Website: lowes
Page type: newsletter-management
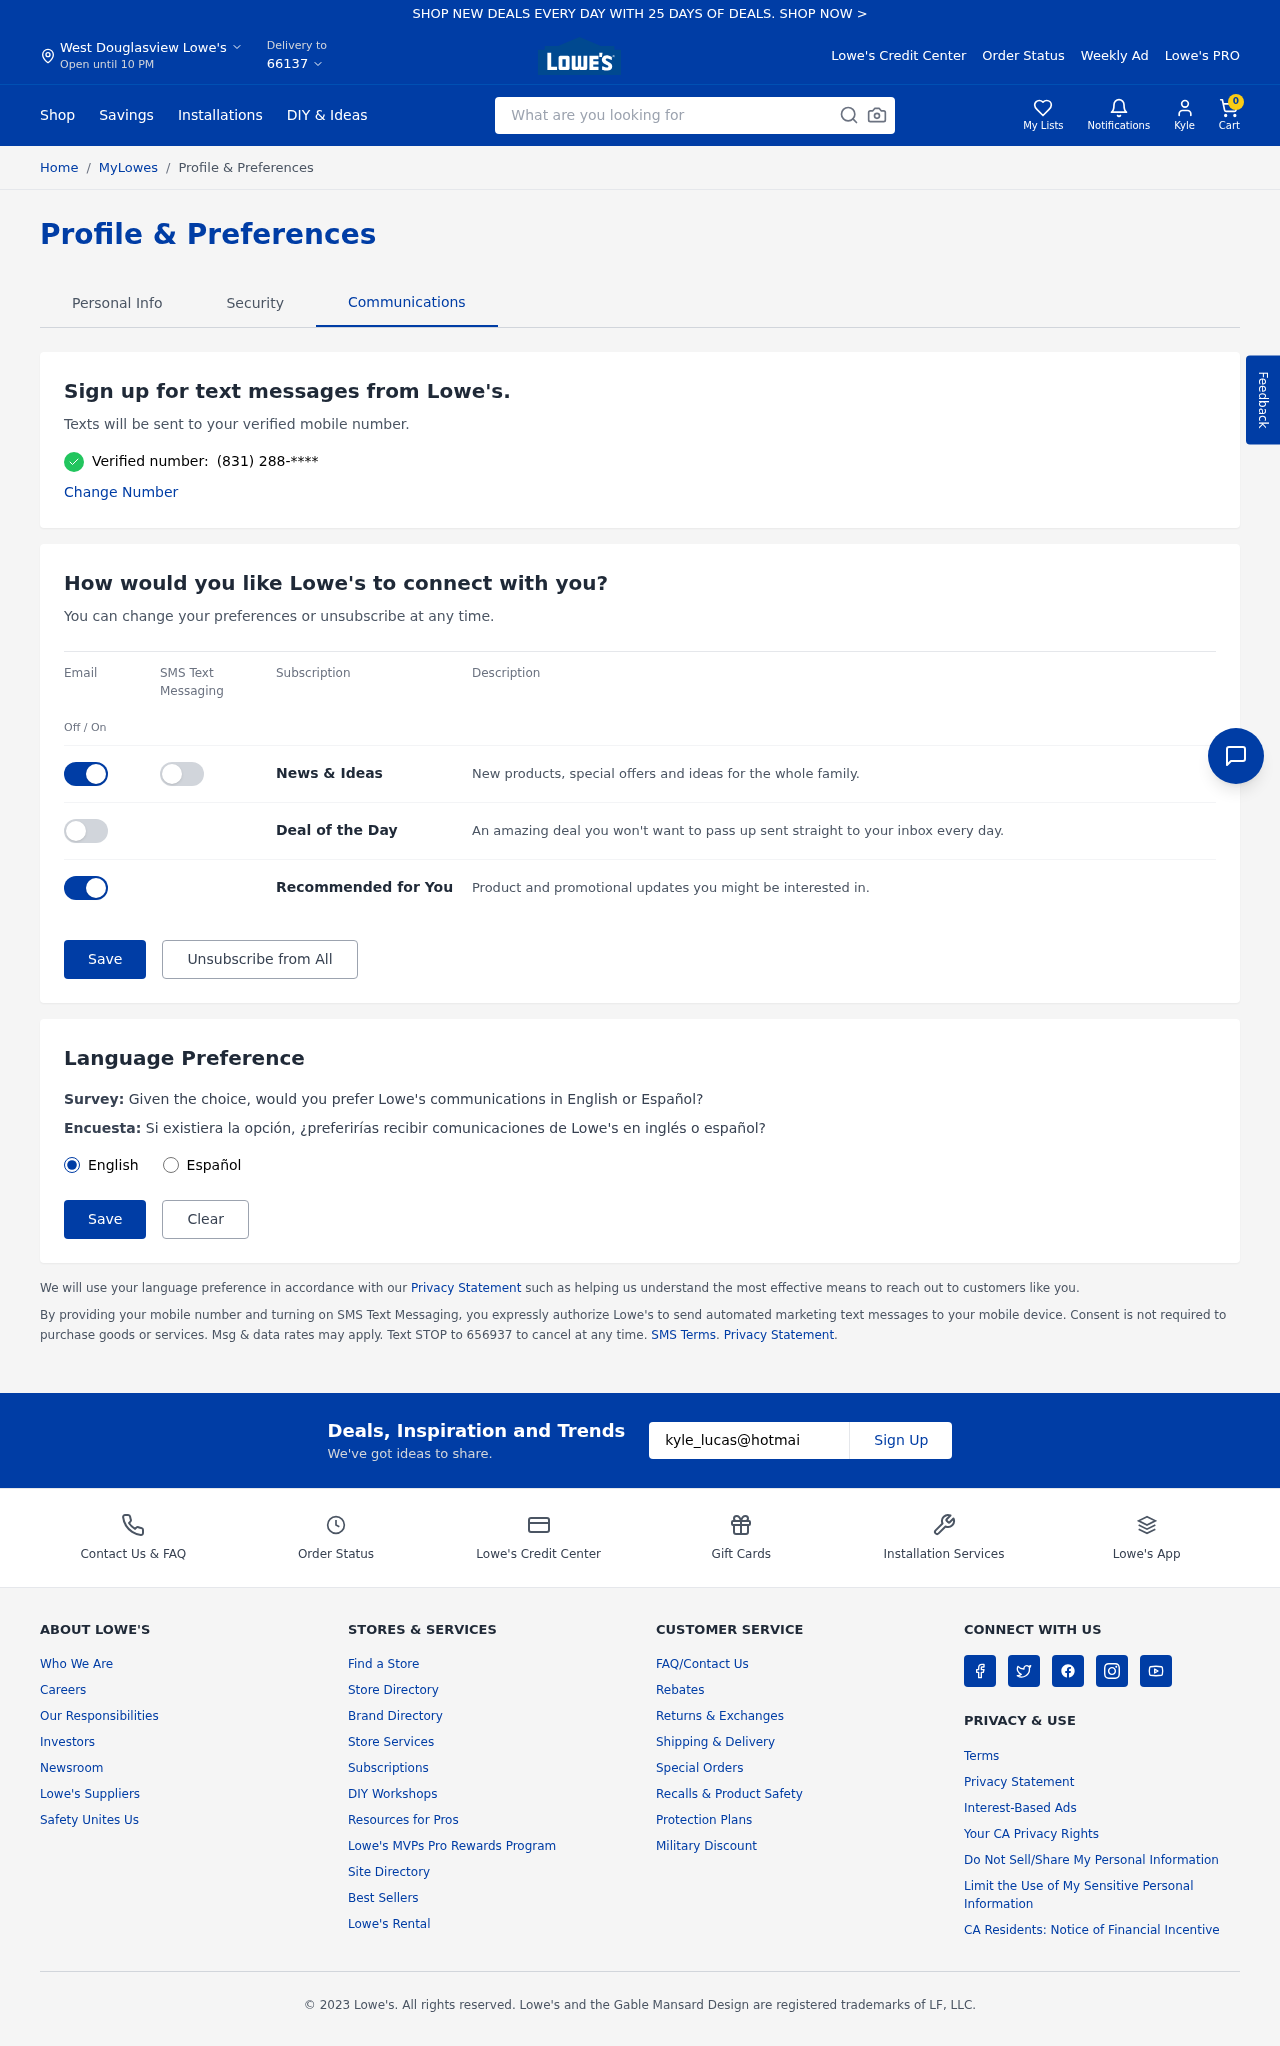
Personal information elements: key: PII_CITY
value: West Douglasview
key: PII_EMAIL
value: kyle_lucas@hotmail.com
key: PII_FIRSTNAME
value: Kyle
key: PII_POSTCODE
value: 66137
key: PII_PHONE
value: (831) 288
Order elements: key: ORDER_NUM_ITEMS
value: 0
Search elements: key: HEADER_SEARCH
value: What are you looking for